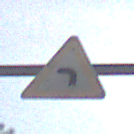
Verkehrszeichen: KurveLinks
Umgebung: Outdoor, Nature
Tageszeit: SunriseSunset
Wetter: PartlyCloudy
Licht: Natural
Jahreszeit: NotSpecified
Kontrast: MediumContrast